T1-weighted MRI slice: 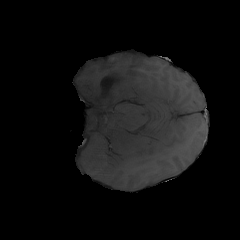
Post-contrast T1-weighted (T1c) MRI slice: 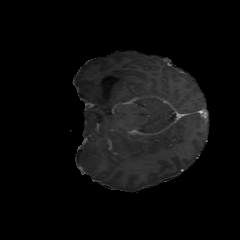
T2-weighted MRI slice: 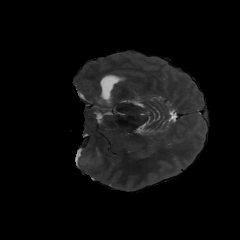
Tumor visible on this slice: yes